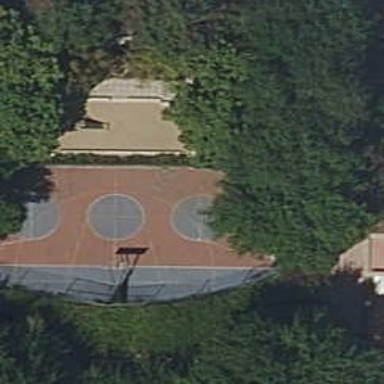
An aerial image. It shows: Basketball court located in leisure land pitch.